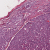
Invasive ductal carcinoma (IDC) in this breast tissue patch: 1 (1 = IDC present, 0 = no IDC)